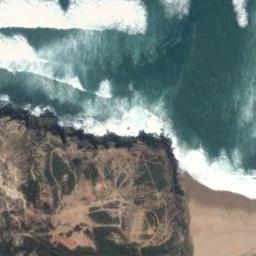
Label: beach